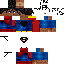
A male human skin with dark skin, wearing brown long hair dressed in a blue suit and red pants, featuring a closed mouth.